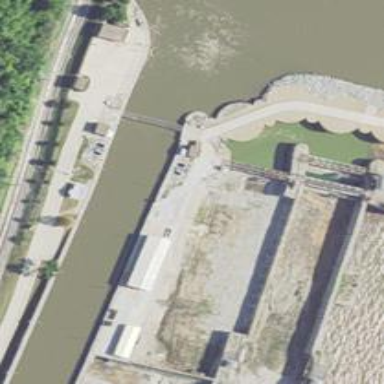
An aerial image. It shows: Lock gate on waterway.